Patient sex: F
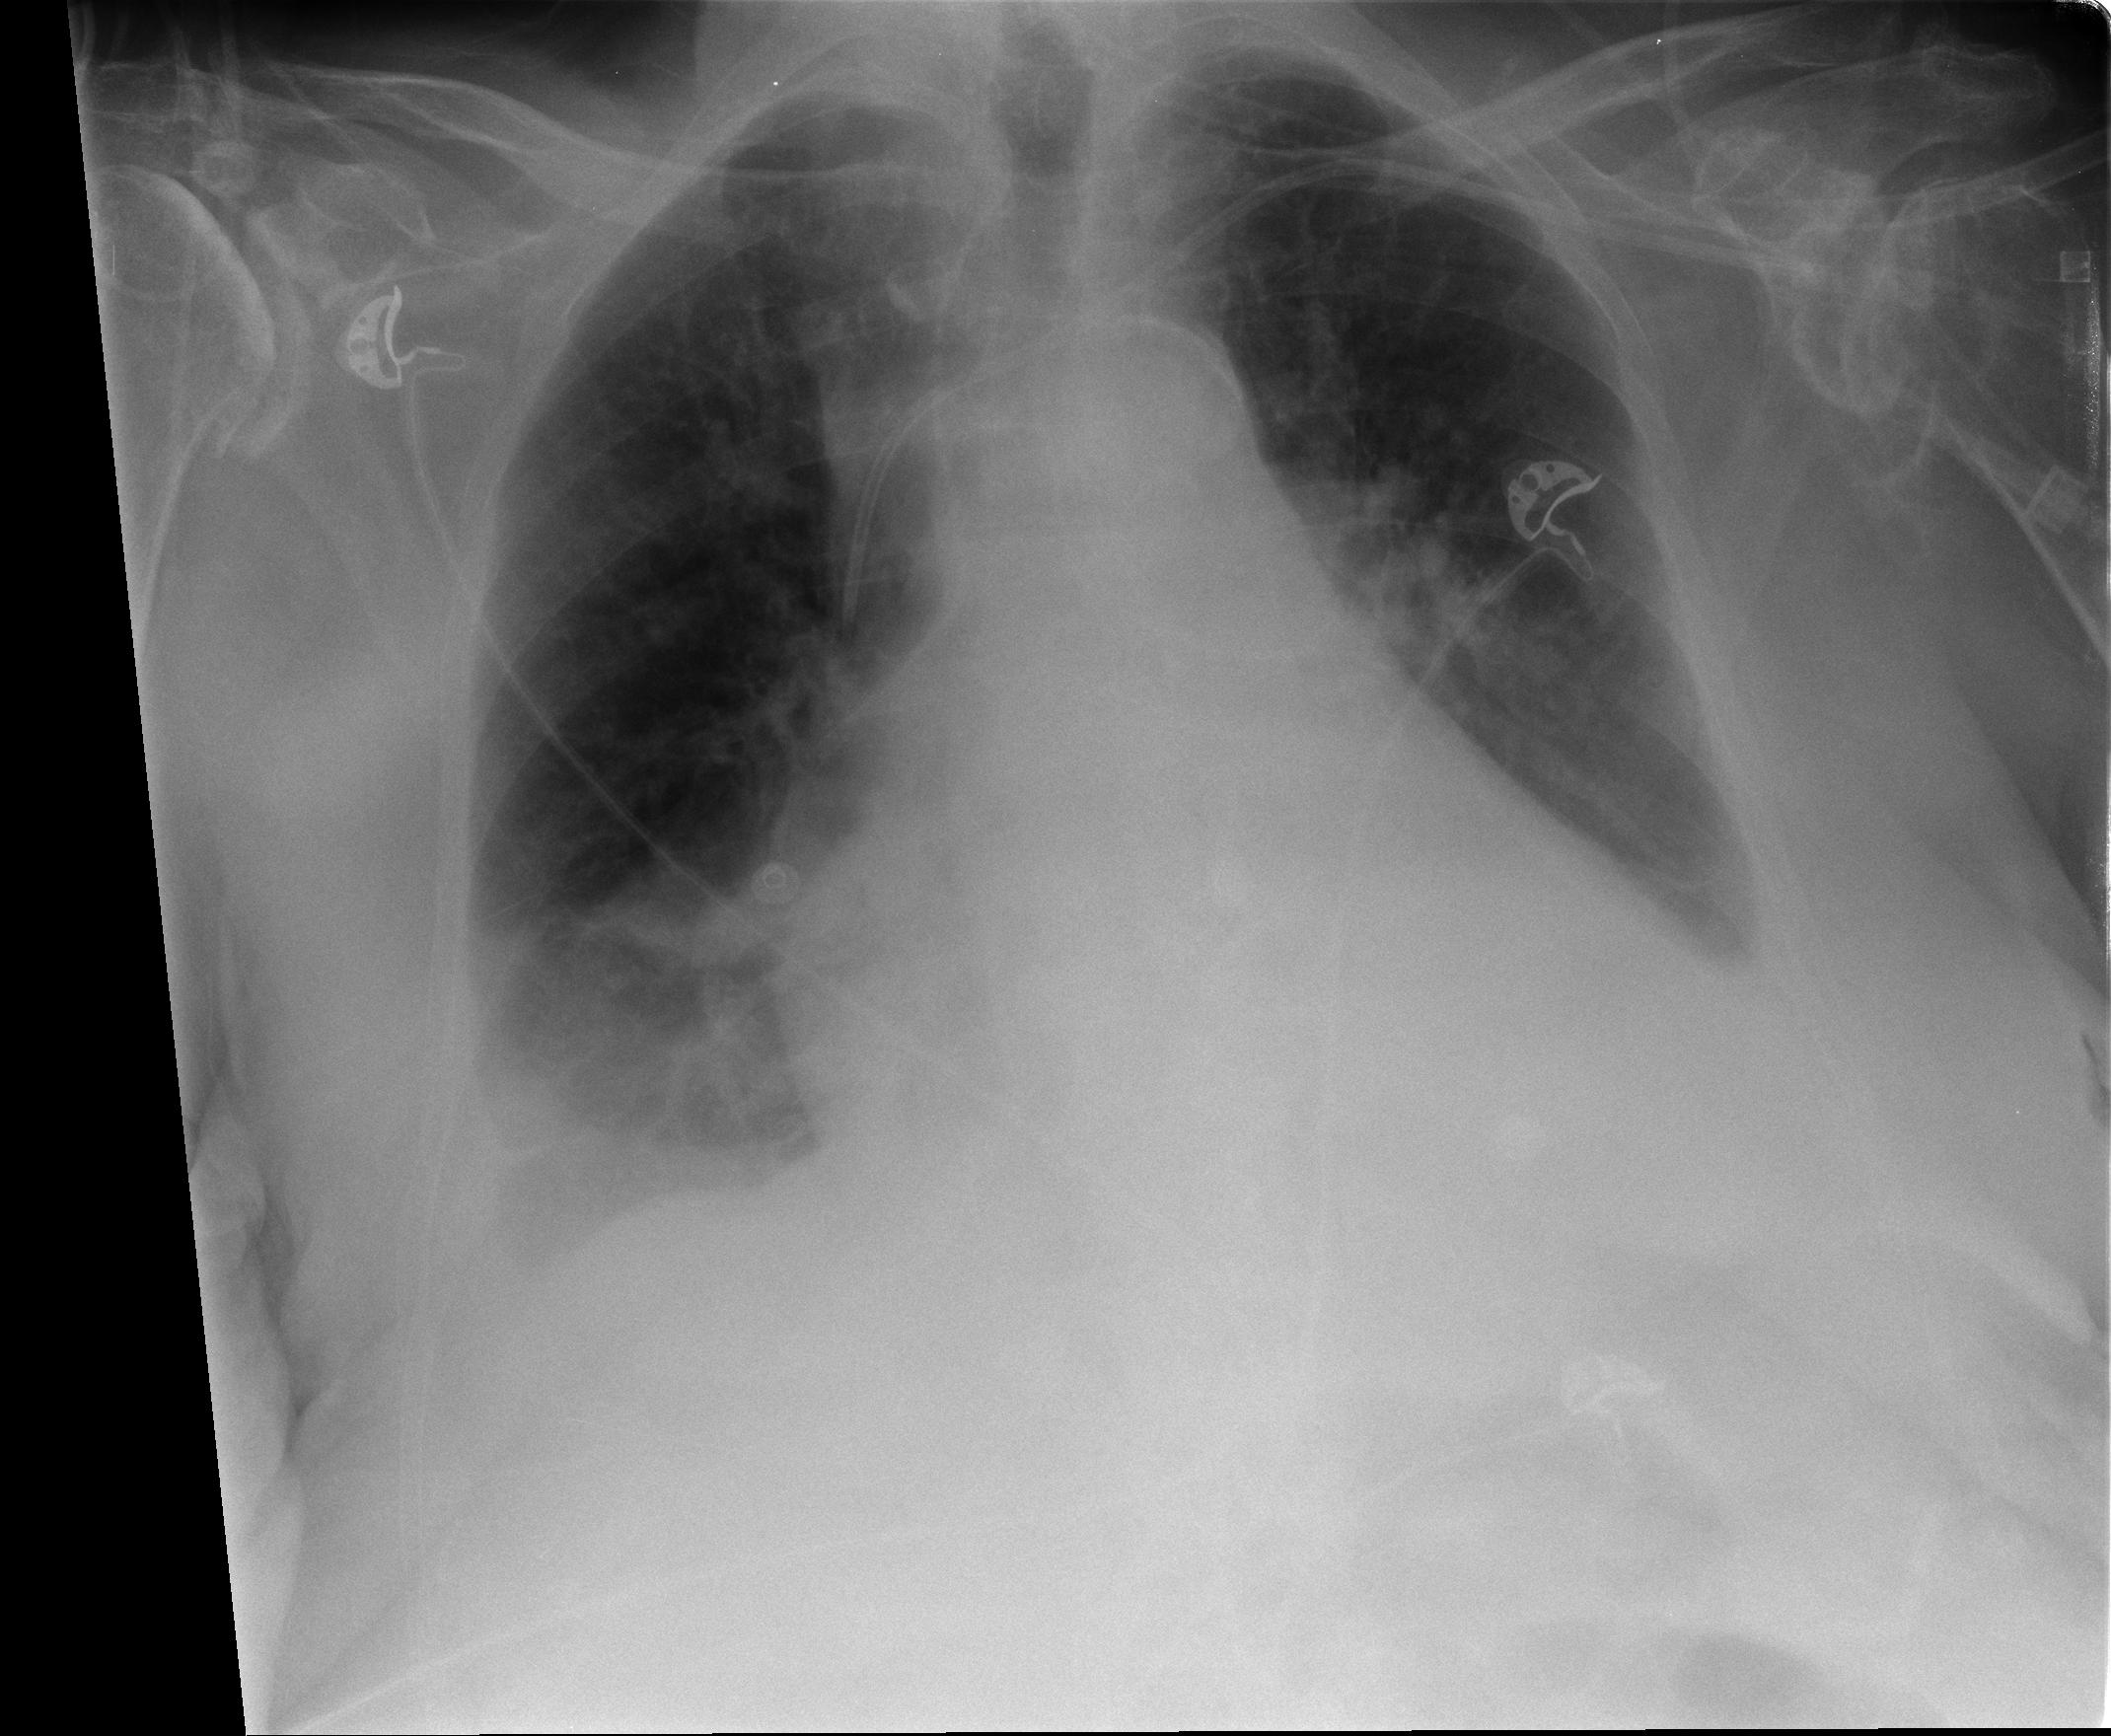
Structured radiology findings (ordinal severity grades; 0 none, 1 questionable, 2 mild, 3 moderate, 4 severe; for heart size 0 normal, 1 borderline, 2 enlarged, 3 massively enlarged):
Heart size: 2
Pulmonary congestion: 0
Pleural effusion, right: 2
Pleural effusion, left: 2
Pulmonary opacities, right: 2
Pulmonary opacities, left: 2
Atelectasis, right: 0
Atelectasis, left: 2